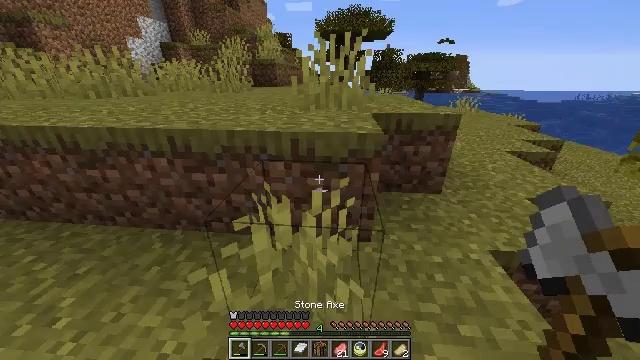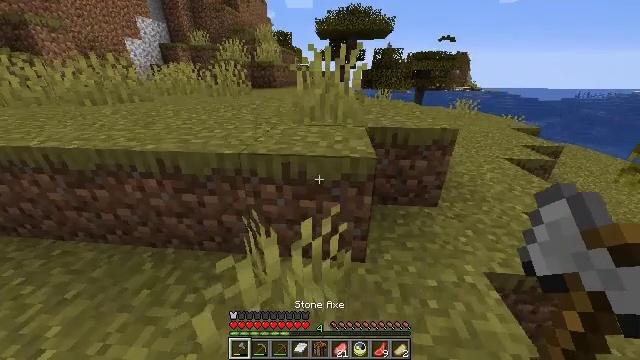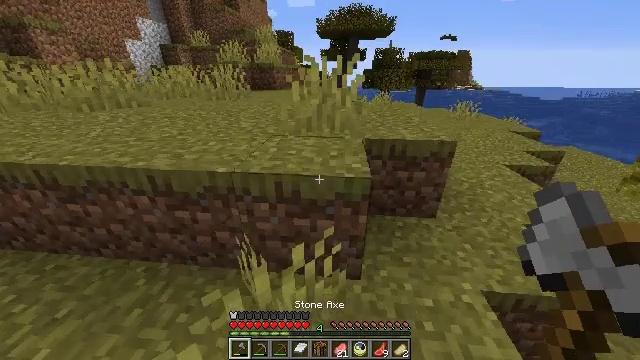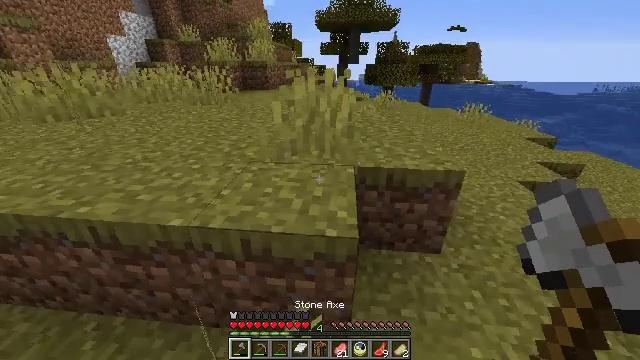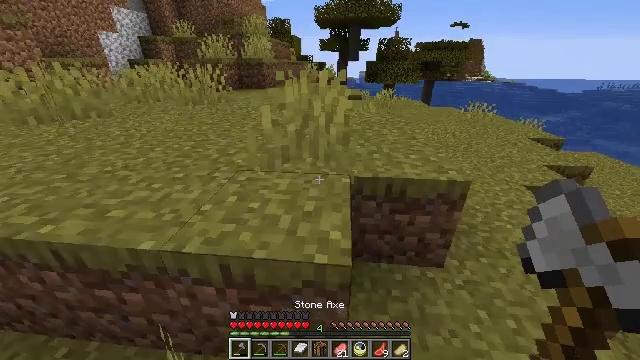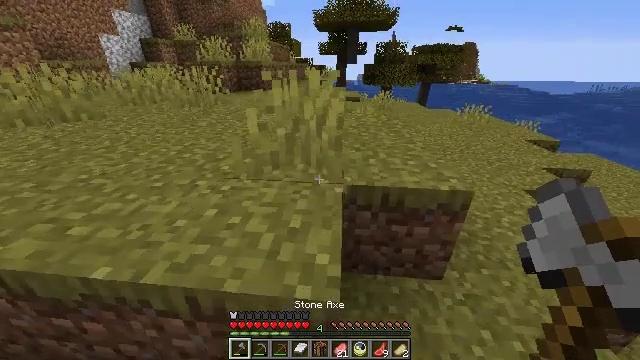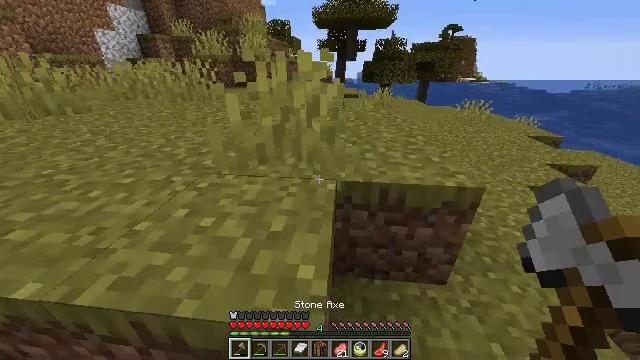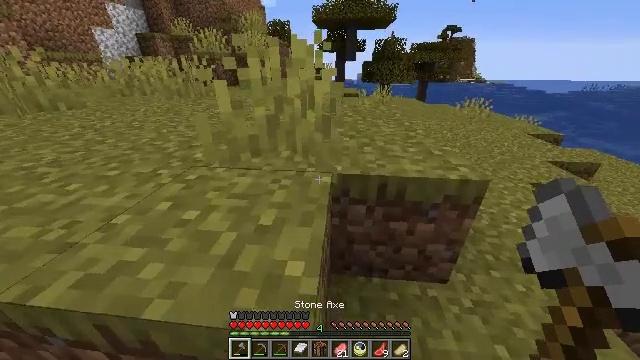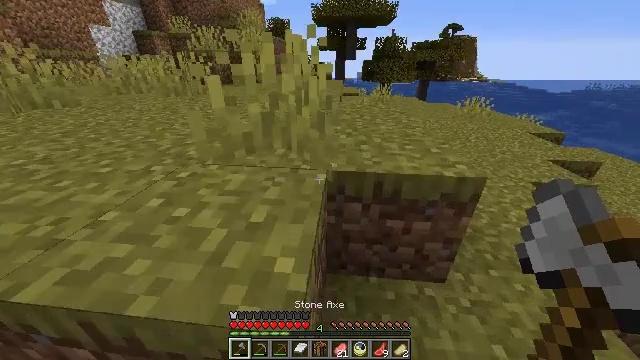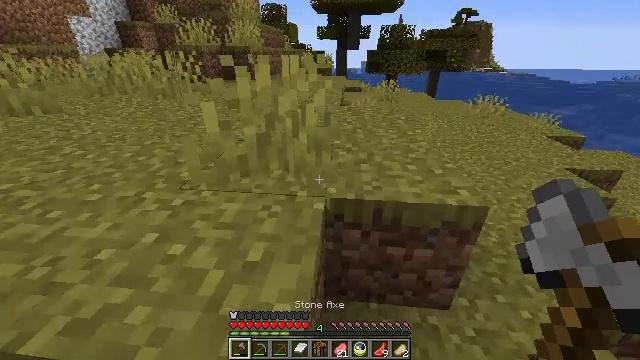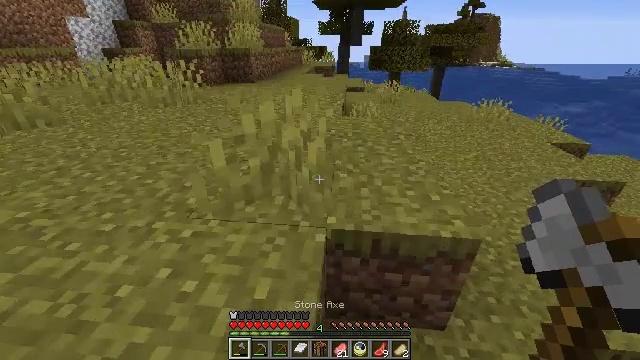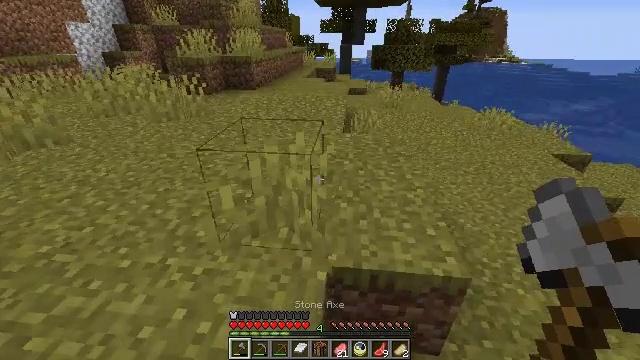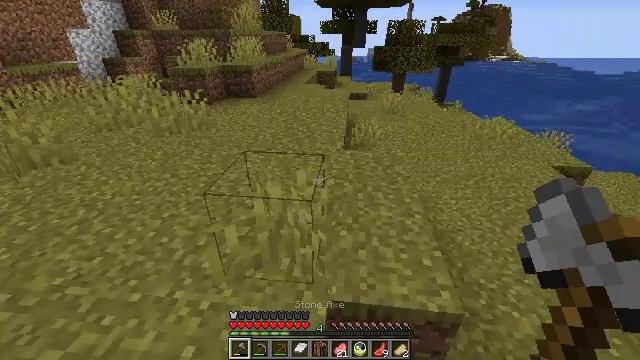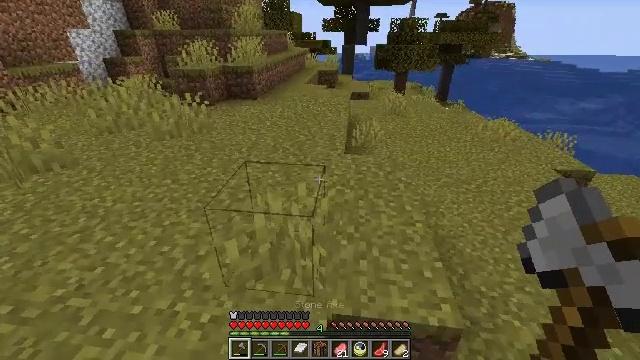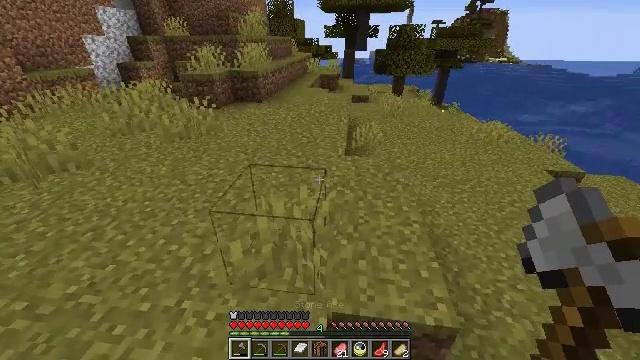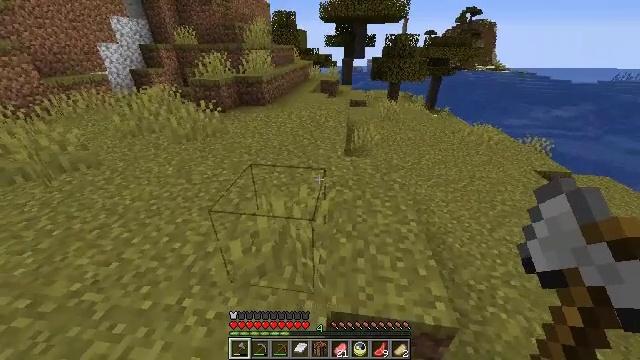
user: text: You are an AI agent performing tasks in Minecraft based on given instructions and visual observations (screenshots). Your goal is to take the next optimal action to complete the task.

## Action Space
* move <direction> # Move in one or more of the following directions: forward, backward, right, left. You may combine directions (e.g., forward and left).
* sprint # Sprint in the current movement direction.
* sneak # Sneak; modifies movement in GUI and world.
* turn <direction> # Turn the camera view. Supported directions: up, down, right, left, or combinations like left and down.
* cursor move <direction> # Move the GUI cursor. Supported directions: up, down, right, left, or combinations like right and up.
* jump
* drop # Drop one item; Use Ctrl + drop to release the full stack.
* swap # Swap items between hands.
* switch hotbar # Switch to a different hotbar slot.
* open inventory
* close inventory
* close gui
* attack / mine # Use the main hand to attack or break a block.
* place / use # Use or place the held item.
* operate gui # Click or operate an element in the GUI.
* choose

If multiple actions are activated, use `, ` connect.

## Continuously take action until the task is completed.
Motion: motion action
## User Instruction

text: Collect books by breaking the bookshelf.
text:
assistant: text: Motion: move forward, sprint, jump
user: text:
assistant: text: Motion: move forward, sprint, jump
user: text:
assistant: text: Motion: move forward, sprint, jump
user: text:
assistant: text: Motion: move forward, sprint, jump
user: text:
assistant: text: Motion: move forward, sprint, jump
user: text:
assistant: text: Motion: move forward, sprint, jump
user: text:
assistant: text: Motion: move forward, sprint, jump
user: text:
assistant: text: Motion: move forward, sprint, jump
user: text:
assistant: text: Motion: move forward, sprint, jump
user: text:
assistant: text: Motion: move forward, sprint, jump
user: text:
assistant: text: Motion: move forward, sprint, jump
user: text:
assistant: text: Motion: move forward, sprint, jump
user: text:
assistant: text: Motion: move forward, sprint, jump
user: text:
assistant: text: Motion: move forward, sprint, jump
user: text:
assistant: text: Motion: move forward, sprint, jump
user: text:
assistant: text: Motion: move forward, sprint, jump
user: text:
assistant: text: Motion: move forward, sprint, jump
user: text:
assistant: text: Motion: move forward, sprint, jump
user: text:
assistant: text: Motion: move forward, sprint, jump
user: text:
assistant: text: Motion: move forward, sprint, jump
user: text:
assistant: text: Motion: move forward, sprint, jump
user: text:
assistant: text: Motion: move forward, sprint, turn down, jump
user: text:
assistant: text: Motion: move forward, sprint, jump
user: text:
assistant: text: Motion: move forward, sprint, jump
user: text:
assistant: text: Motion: move forward, sprint, jump
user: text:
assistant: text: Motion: move forward, sprint, jump
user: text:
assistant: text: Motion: move forward, sprint, jump
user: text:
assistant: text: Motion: move forward, sprint, jump
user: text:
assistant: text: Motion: move forward, sprint, jump
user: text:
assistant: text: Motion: move forward, sprint, jump